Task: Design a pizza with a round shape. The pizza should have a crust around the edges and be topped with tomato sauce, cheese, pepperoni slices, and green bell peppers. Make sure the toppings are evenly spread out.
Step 442:
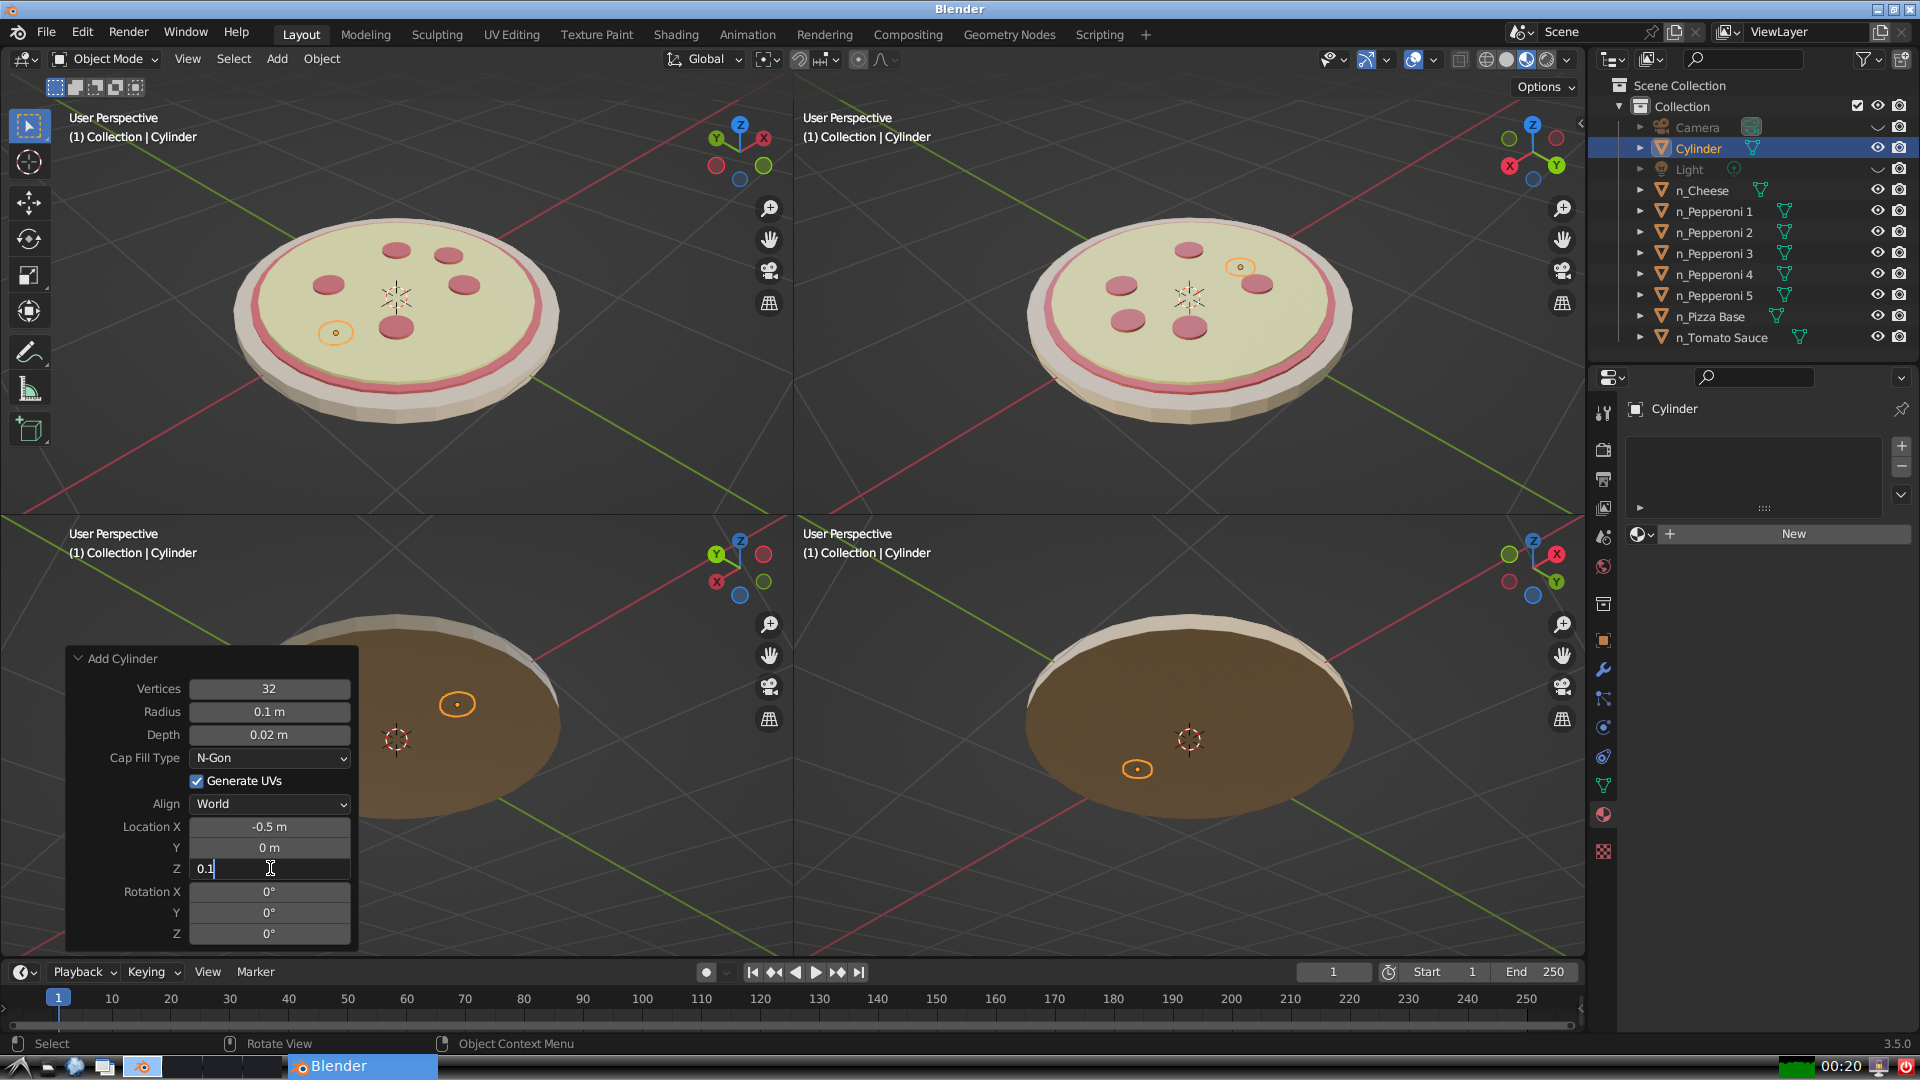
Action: {"key_press": ['Return']}